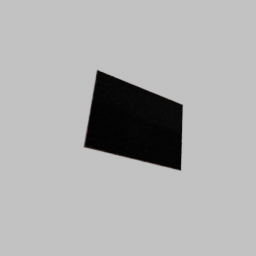
Label: decoration